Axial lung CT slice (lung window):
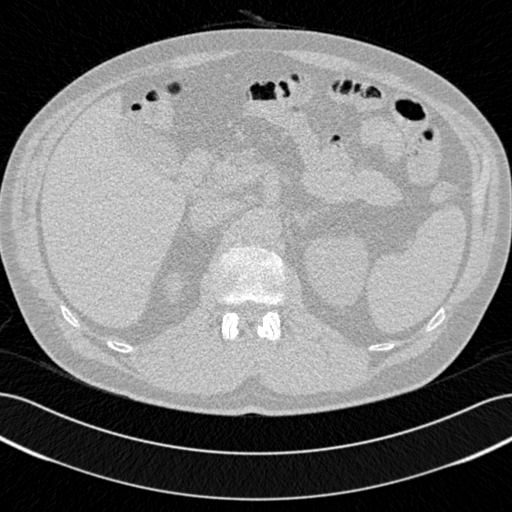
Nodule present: no